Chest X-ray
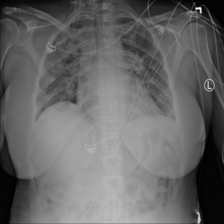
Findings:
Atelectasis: negative
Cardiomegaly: negative
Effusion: negative
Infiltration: positive
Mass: negative
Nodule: negative
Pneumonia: negative
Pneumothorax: negative
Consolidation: negative
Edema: negative
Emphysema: negative
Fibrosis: negative
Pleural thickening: negative
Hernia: negative